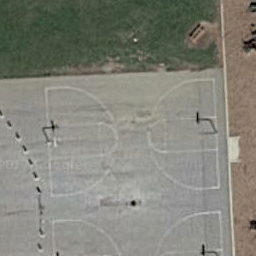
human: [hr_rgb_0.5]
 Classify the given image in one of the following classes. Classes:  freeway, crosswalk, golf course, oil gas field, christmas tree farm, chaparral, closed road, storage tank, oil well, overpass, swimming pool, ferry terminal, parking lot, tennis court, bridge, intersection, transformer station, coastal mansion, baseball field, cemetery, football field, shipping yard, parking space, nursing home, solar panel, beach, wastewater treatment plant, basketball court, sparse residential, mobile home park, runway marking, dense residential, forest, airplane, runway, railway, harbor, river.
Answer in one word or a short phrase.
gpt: basketball court